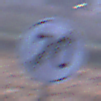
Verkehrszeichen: EndeGeschwindigkeit70
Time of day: SunriseSunset
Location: Outdoor (Nature)
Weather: Clear
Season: NotSpecified
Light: Natural